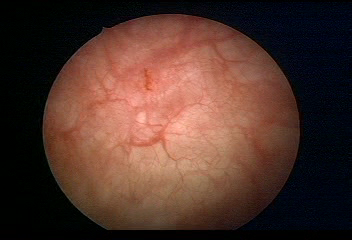
Modality: WLC
Class: Normal mucosa
Bladder cancer association: No